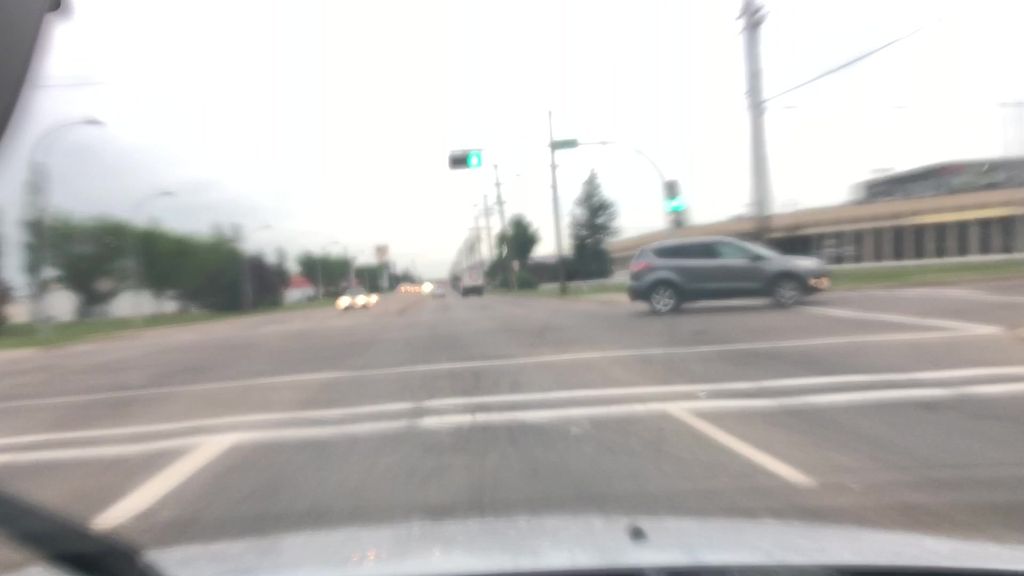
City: edmonton